Question: I have an asp.net application on my server that uses WindowsAuthentication to log in. The scenario is simple: users logged in, will use the same credentials to login the application.
Certainly, on IISExpress on my machine works great, but when I try to login the application on server, the current user returned is .
I guess it's a missing impersonate config on IIS. I tried to get the current user with:
'''
string username = HttpContext.Current.Request.LogonUserIdentity.Name;
string username = WindowsIdentity.GetCurrent().Name;
'''
... and all of above returns the current user loggedin but only works on IISExpress, but not on server IIS.
- Framework Version 4.0
- Application Pool Identity

Windows 2008 R2 Enterprise
IIS 7.5
PD: Is not my best English
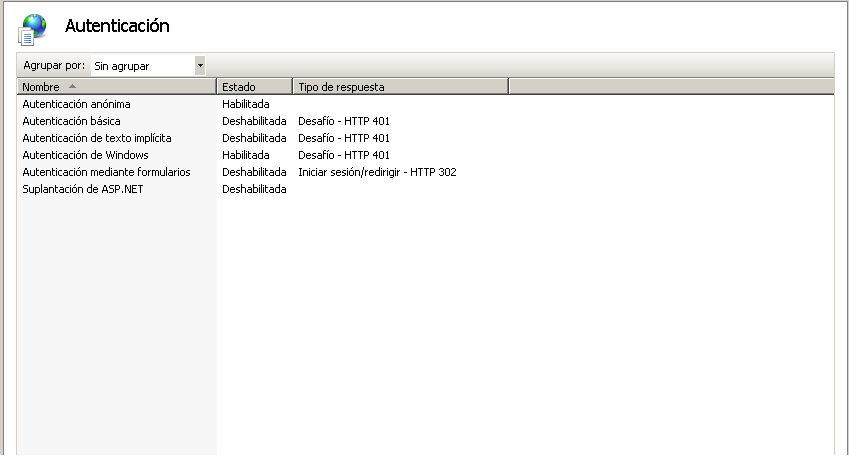
Answer: I had a similar issues; as far as I can tell it is because the web.config file needs to have the following entries:
'''
<authentication mode="Windows" />
<identity impersonate="true" />
'''
Also in your IIS/Authentication section in Internet Information Services (IIS) Manager, make sure only Anonymous Authentication and Windows Authentication is Enabled. I had ASP.NET Impersonation checked by mistake and it was giving me the same error you described in this post. Once I disabled that (along with the other modifications), it seems to be working fine.